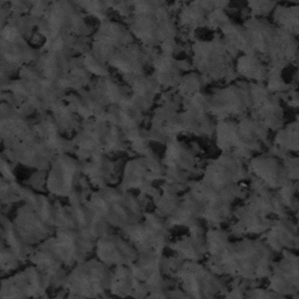
Label: frost